Question: I am trying to take a gui session of a centos machine on my linux machine. I am receiving the following error:

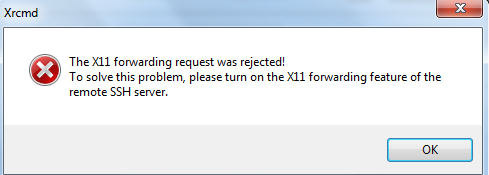
Answer: Just type the following command :
'''
yum install xorg-x11-xauth xterm
'''
It will work.